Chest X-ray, PA view. Patient: 64 years old, sex F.
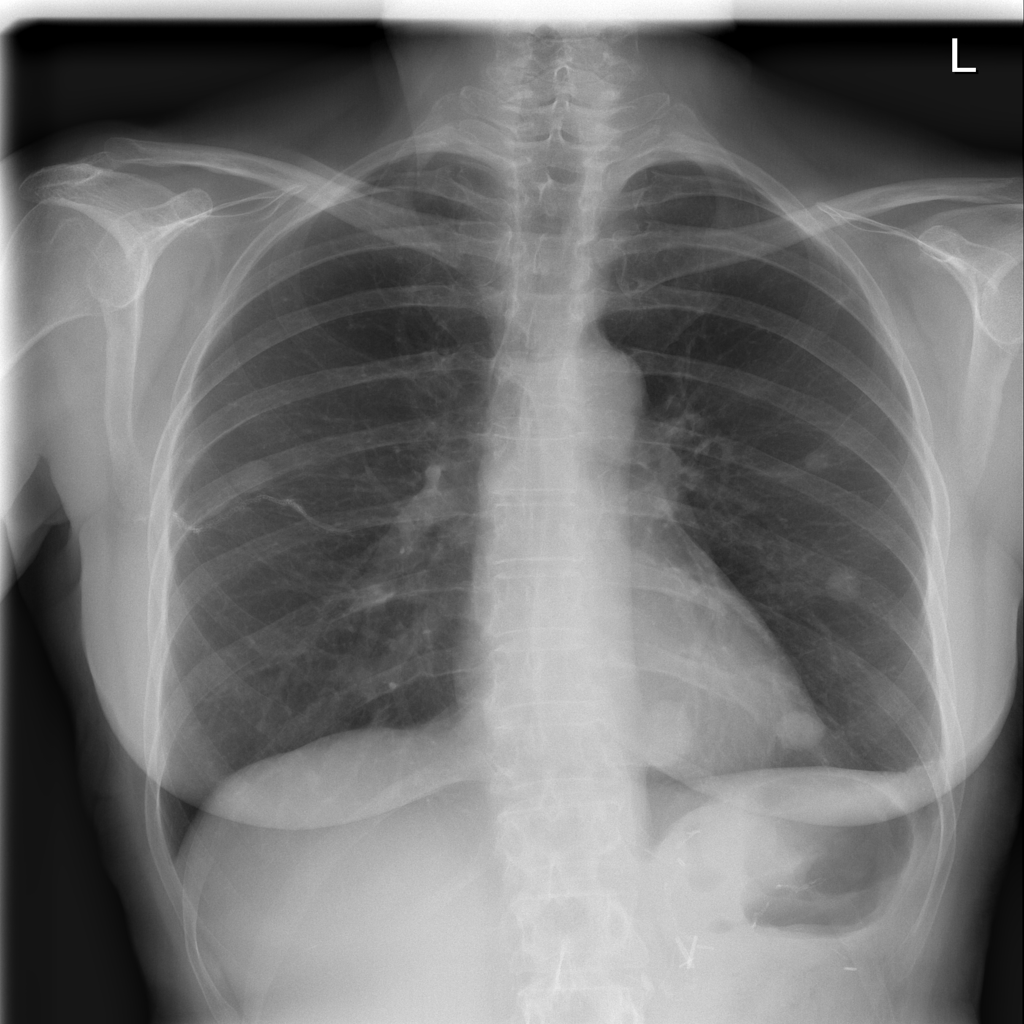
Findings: Nodule